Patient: sex F, age 61
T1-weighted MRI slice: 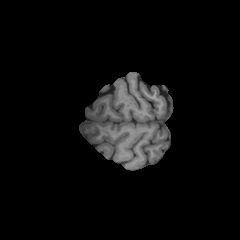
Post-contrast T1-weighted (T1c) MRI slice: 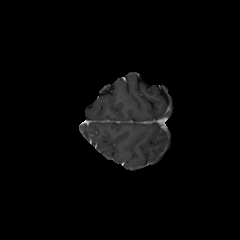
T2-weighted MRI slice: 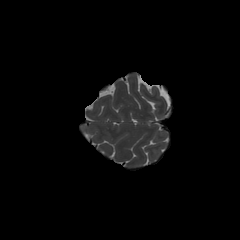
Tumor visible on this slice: yes
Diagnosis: Glioblastoma, IDH-wildtype
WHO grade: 4